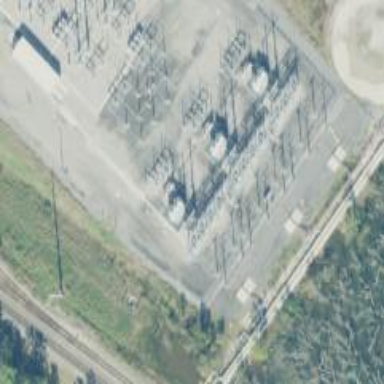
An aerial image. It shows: Switch for power supply.